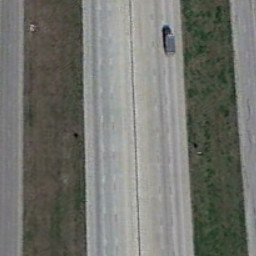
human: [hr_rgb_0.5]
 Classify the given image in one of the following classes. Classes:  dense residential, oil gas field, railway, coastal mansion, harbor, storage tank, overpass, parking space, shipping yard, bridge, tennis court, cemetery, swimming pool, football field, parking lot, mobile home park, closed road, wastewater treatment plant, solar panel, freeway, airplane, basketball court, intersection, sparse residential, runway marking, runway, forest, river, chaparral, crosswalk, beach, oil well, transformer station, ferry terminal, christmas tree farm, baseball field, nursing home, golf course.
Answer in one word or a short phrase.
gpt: freeway